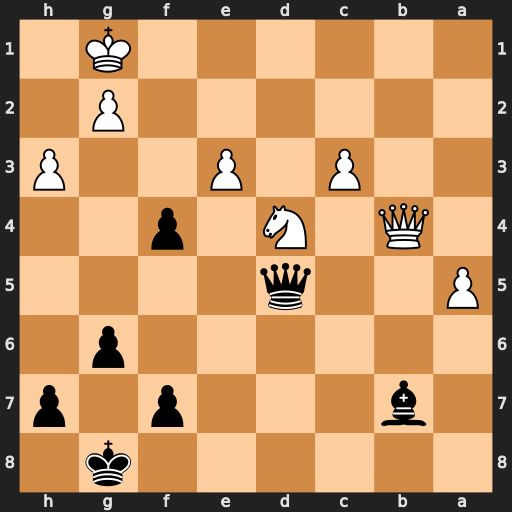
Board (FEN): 6k1/1b3p1p/6p1/P2q4/1Q1N1p2/2P1P2P/6P1/6K1
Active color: b
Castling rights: -
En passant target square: -
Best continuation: Qxg2#